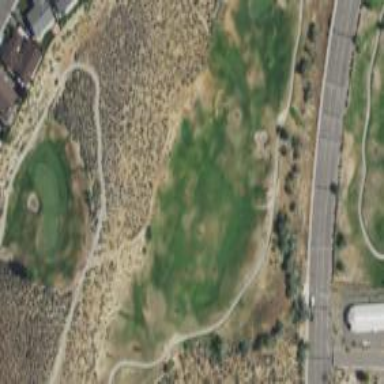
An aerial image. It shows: Rough grassy area used for golf.